Question: How to extend the object('QPushButton') which colored in brown.

Frankly, I have tried to do that by add 'Horizontal layout' but was does not appears fine.
As in the picture, I want to extend(the width only) the size of a specific QPushButton without the others when the widget be maximized.
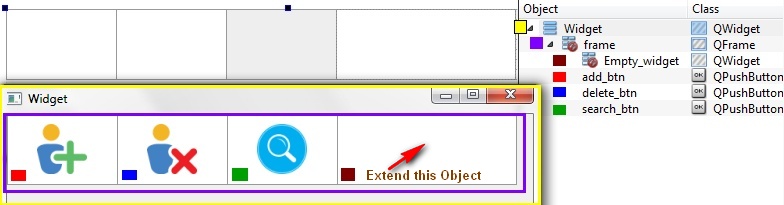
Answer: You need all these buttons to be inside the horizontal layout. Then you need to play with 'QSizePolicy'. For your example you shuold leave the first 3 buttons with 'QSizePolicy::Fixed' and set 'QSizePolicy::Expanding' to the 4th one.
P.S. Layout should get all the horizontal space your window has. It should not be of a fixed size.